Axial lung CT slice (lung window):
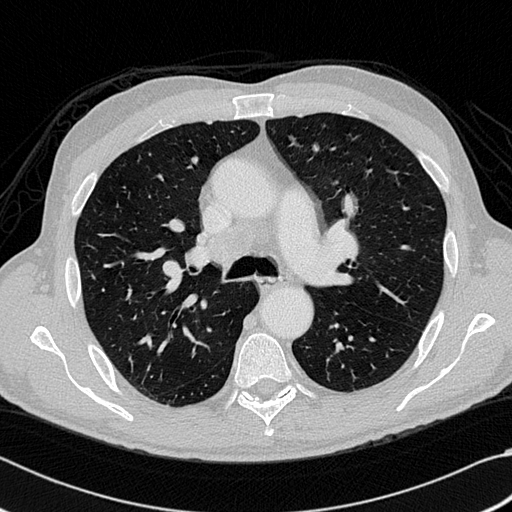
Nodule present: no